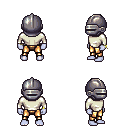
a pixel art fantasy rpg character, male body template, dark elf, purple skin, white long-sleeve shirt, gold greaves, black short mohawk hairstyle, metal helm, bracelets, four views (front, back, left, right), 2x2 character sprite sheet, small pixel art, hard edges, no anti-aliasing